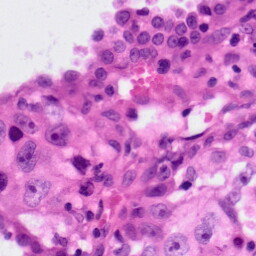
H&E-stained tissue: Lung